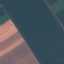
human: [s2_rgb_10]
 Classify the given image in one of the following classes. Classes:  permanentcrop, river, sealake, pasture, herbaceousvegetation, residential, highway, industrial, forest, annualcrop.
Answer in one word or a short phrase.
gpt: AnnualCrop